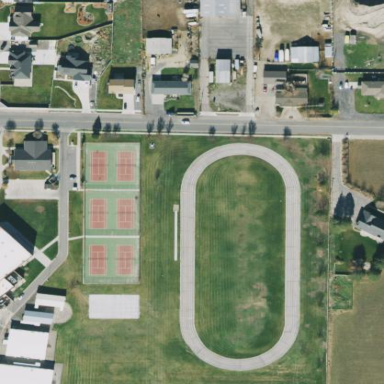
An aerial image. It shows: Athletics pitch used for leisure sports activities.